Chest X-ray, PA view. Patient: 15 years old, sex F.
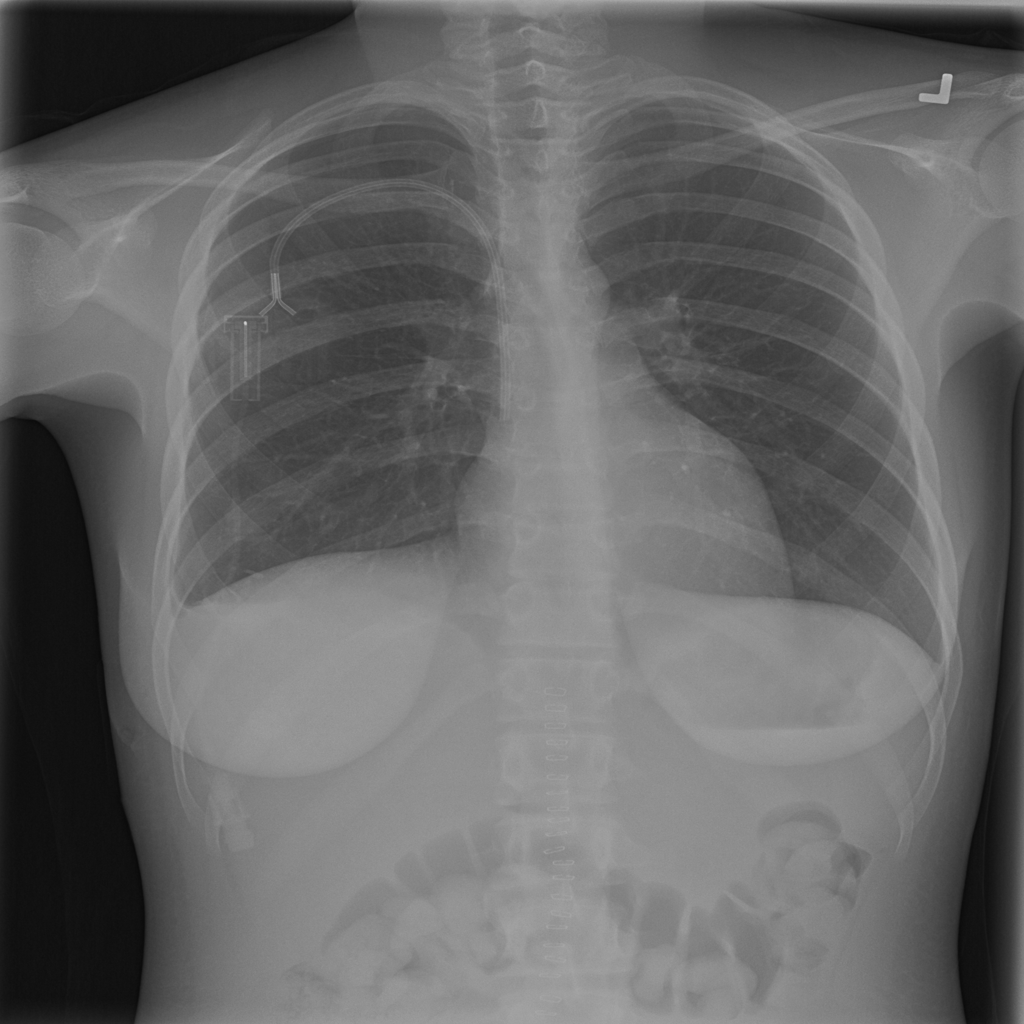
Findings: Pneumothorax